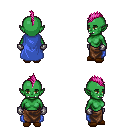
a pixel art fantasy rpg character, female body template, orc, green skin, blue cape, robe skirt, pink mohawk hairstyle, metal gloves, brown slippers, four views (front, back, left, right), 2x2 character sprite sheet, small pixel art, hard edges, no anti-aliasing